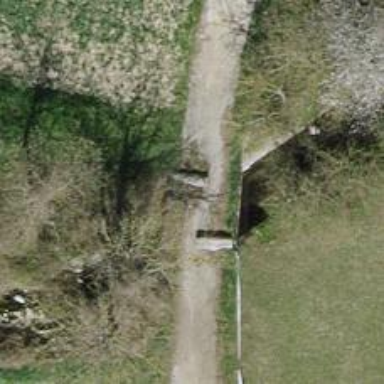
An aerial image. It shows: Track road on bridge with grade 1 track type.